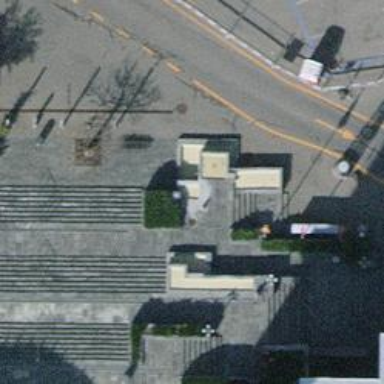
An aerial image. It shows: Fountain.